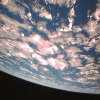
Label: cloud